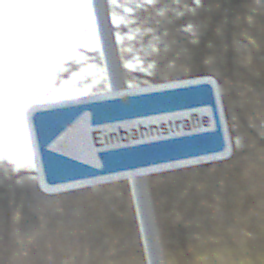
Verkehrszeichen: EinbahnstrasseLinksweisend
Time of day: MorningAfternoon
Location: Outdoor (Suburban)
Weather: PartlyCloudy
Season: NotSpecified
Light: Natural